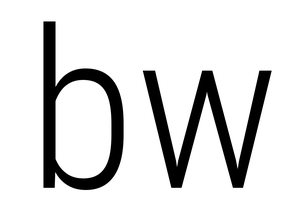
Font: Roboto_Condensed_Light